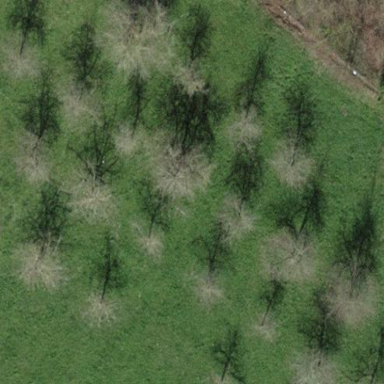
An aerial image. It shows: Orchard.